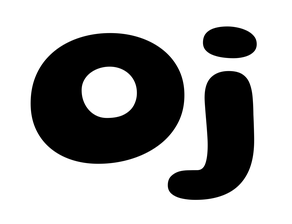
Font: Gluten_Bold